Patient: sex F, age 74
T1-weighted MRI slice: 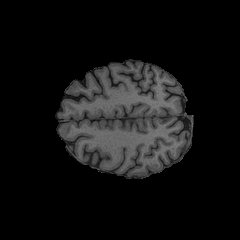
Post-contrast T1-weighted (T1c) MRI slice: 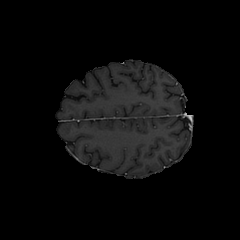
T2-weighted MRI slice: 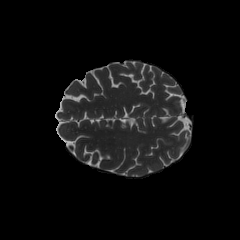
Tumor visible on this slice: no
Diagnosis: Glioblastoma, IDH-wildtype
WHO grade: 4